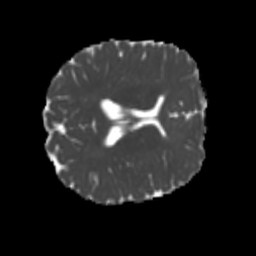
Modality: MD
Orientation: axial
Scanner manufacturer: siemens
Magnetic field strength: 3 T
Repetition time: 4 s
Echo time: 0.0594 s